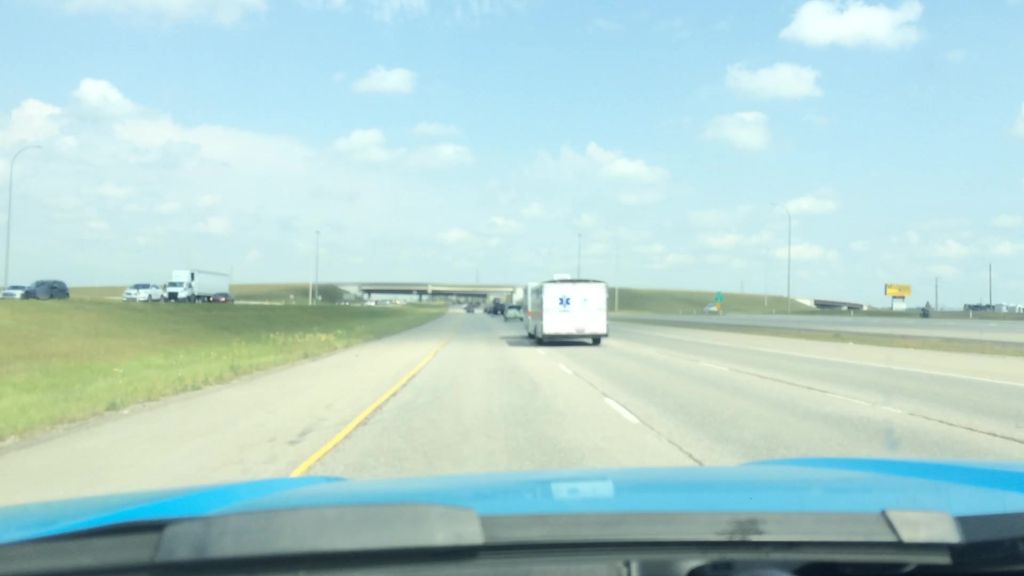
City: calgary